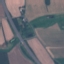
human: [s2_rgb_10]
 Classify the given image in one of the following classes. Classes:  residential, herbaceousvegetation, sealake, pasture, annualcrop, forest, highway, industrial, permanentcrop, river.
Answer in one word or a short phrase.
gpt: Highway